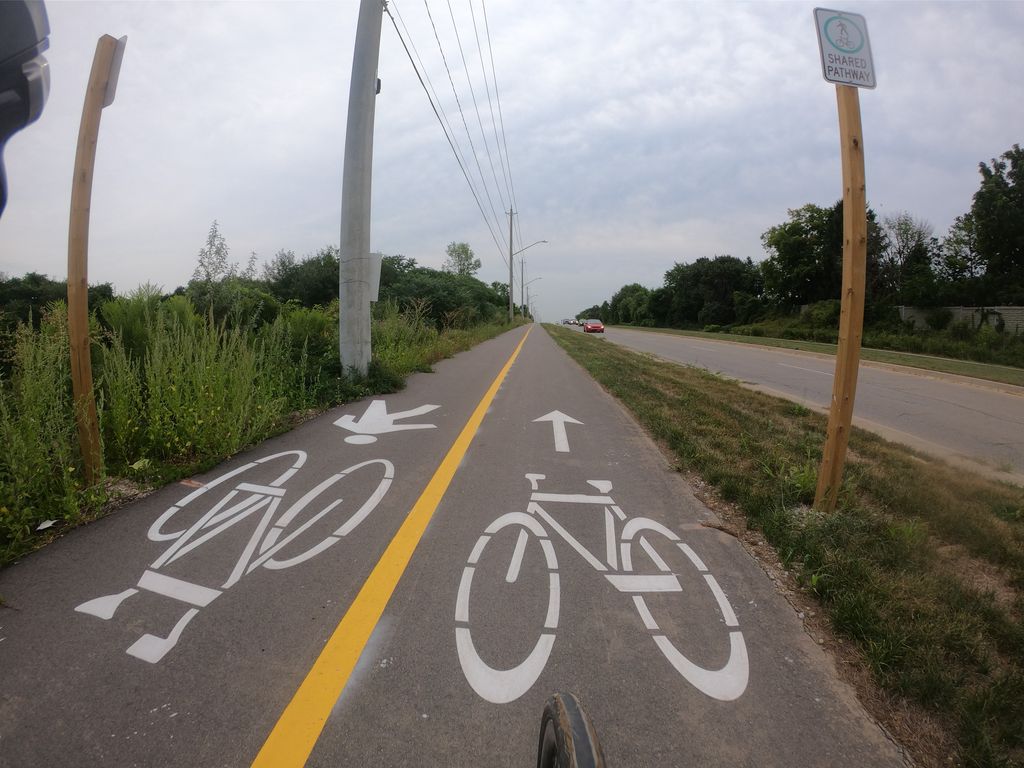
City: kitchener-waterloo